Question: this is my structure. i am trying to code a scoreboard for my app but i cant get the username & score. i want to safe that username & score in a sorted list to get the top 10.
this is my code: i onle get the usernames.
'''
databaseReference = FirebaseDatabase.getInstance().getReference("Users");
databaseReference.addValueEventListener(new ValueEventListener() {
@Override
public void onDataChange(DataSnapshot dataSnapshot) {
Userlist = new ArrayList<String>();
// Result will be holded Here
for (DataSnapshot dsp : dataSnapshot.getChildren()) {
for (DataSnapshot as : dataSnapshot.getChildren()) {
String userkey= as.getKey();
Userlist.add(userkey); //add result into array list
}
}
un.setText(Userlist.get(2));
}
@Override
public void onCancelled(DatabaseError error) {
}
});
'''

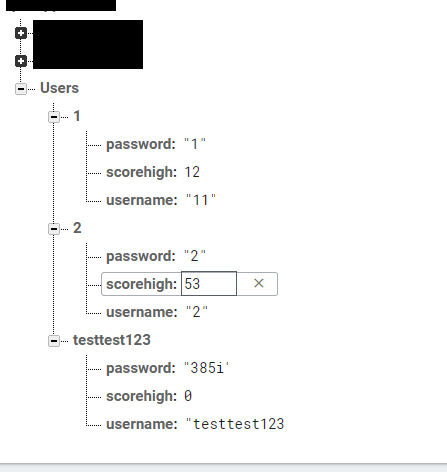
Answer: Try the following:
'''
databaseReference = FirebaseDatabase.getInstance().getReference("Users");
databaseReference.addValueEventListener(new ValueEventListener() {
@Override
public void onDataChange(DataSnapshot dataSnapshot) {
Userlist = new ArrayList<String>();
// Result will be holded Here
for (DataSnapshot dsp : dataSnapshot.getChildren()) {
String userkey = dsp.getKey();
String scores = dsp.child("scorehigh").getValue().toString();
Userlist.add(userkey); //add result into array list
}
}
un.setText(Userlist.get(2));
}
@Override
public void onCancelled(DatabaseError error) {
}
});
'''
The reference is at 'Users' then you need to loop twice to be able to access the attributes 'scorehigh' and 'username'